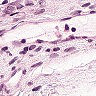
Metastatic tissue present: no